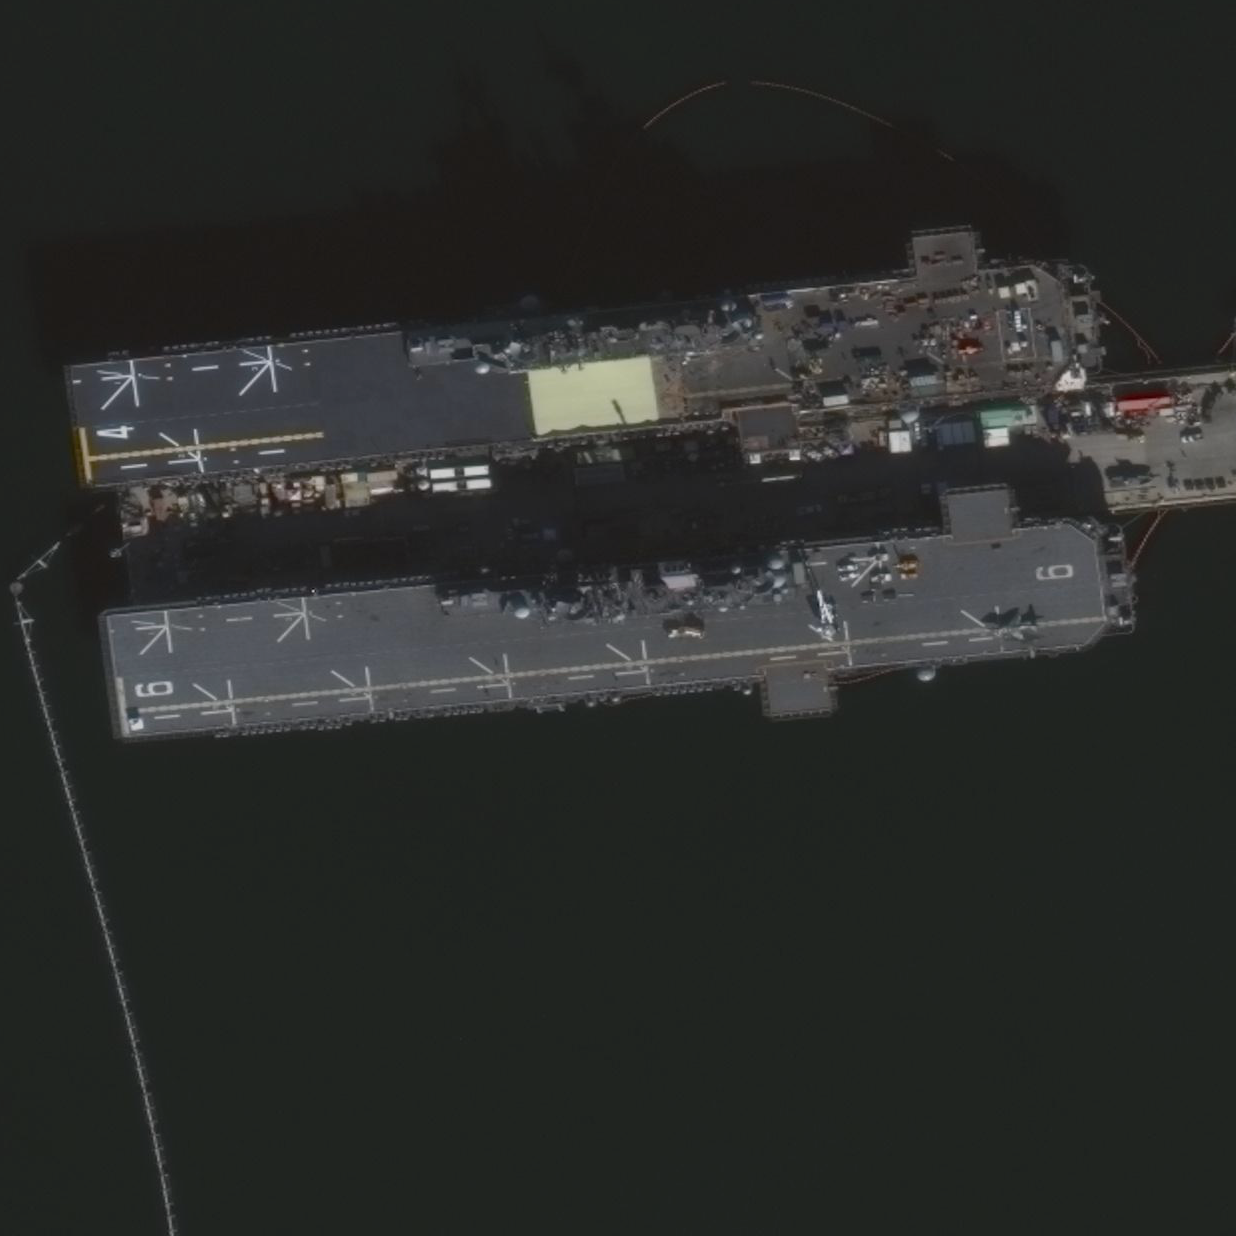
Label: assault